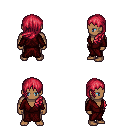
a pixel art fantasy rpg character, male body template, human, dark skin, red robe, white pants, ruby red left-swept hairstyle, four views (front, back, left, right), 2x2 character sprite sheet, small pixel art, hard edges, no anti-aliasing